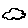
Label: cloud